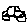
Label: car